Question: I'm working with bootstrap 3 and tried to create a double sidebar. This is what I have now:
<URL>
But as you can see when you make sure that the preview screen is large enough like this:

The sidebar height isn't 100%. I've tried different things but it can't get it to work. Does anyone have some tips for me?
My html code:
'''
<!DOCTYPE html>
<html lang="en">
<head>
<meta charset="utf-8">
<meta http-equiv="X-UA-Compatible" content="IE=edge">
<meta name="viewport" content="width=device-width, initial-scale=1">
<title>xmed</title>
<!-- Bootstrap -->
<link href="css/bootstrap.min.css" rel="stylesheet">
<link href="css/styles.css" rel="stylesheet">
<!-- HTML5 Shim and Respond.js IE8 support of HTML5 elements and media queries -->
<!-- WARNING: Respond.js doesn't work if you view the page via file:// -->
<!--[if lt IE 9]>
<script src="https://oss.maxcdn.com/libs/html5shiv/3.7.0/html5shiv.js"></script>
<script src="https://oss.maxcdn.com/libs/respond.js/1.4.2/respond.min.js"></script>
<![endif]-->
</head>
<body>
<div class="container-fluid height">
<div class="row height">
<div class="col-xs-6 col-sm-3 col-md-2 sidebar firstsidebar">
<div class="logo">
<img src="images/logo.png" />
</div>
<ul class="nav nav-sidebar main">
<li class="active"><a href="#sub1">Navigation 1</a></li>
<li><a href="#sub2">Navigation 2</a></li>
<li><a href="#sub3">Navigation 3</a></li>
</ul>
</div>
<div class="col-xs-6 col-sm-3 col-md-2 sidebar secondsidebar">
<ul id="sub1" class="nav nav-sidebar sub active">
<li><a href="#">Subnavigation 1.1</a></li>
<li><a href="#">Subnavigation 1.2</a></li>
<li><a href="#">Subnavigation 1.3</a></li>
<li><a href="#">Subnavigation 1.4</a></li>
</ul>
<ul id="sub2" class="nav nav-sidebar sub">
<li><a href="#">Subnavigation 2.1</a></li>
<li><a href="#">Subnavigation 2.2</a></li>
<li><a href="#">Subnavigation 2.3</a></li>
</ul>
<ul id="sub3" class="nav nav-sidebar sub">
<li><a href="#">Subnavigation 3.1</a></li>
<li><a href="#">Subnavigation 3.2</a></li>
<li><a href="#">Subnavigation 3.3</a></li>
<li><a href="#">Subnavigation 3.4</a></li>
<li><a href="#">Subnavigation 3.5</a></li>
</ul>
</div>
<div class="col-xs-12 col-sm-6 col-md-8">
<p>Lorem ipsum dolor sit amet, consectetur adipiscing elit. Mauris tincidunt condimentum dui et condimentum. Etiam tristique sem at viverra imperdiet. Etiam gravida in dui et vulputate. Cum sociis natoque penatibus et magnis dis parturient montes, nascetur ridiculus mus. Pellentesque habitant morbi tristique senectus et netus et malesuada fames ac turpis egestas. Phasellus sit amet tincidunt turpis. Phasellus fringilla lobortis lacinia. Etiam posuere nisl id lacus commodo, nec viverra mauris ultrices. Suspendisse nec augue elementum, imperdiet justo sed, euismod purus. Curabitur nec lorem eu dolor rutrum tincidunt. Quisque egestas eros et sollicitudin porttitor. Phasellus molestie gravida purus ac varius. Donec auctor tincidunt adipiscing. Duis dolor arcu, vehicula quis magna nec, condimentum fringilla purus. Maecenas malesuada augue tortor, ut dictum tortor semper id. Aliquam at suscipit nulla.
Nullam blandit adipiscing commodo. Donec sed nisi vel est vulputate posuere vitae sed urna. Nullam at arcu sapien. Praesent pharetra augue in nisi accumsan, in viverra ligula vulputate. Fusce aliquam eget velit a luctus. Ut molestie, odio id suscipit tempus, arcu elit dapibus turpis, ac faucibus tortor augue eu neque. Praesent sit amet purus leo. Etiam vitae dolor euismod, pulvinar erat ac, congue urna. Sed accumsan volutpat condimentum. Proin accumsan arcu nec magna tristique, ac fringilla leo varius. Suspendisse congue massa odio, nec tristique eros cursus vel. Fusce commodo lorem sit amet mi placerat, id pharetra nulla sagittis.
Nullam vel nibh volutpat, interdum quam eget, vestibulum nunc. Suspendisse eget tincidunt erat. Morbi sit amet tellus interdum, hendrerit ipsum eget, mattis nisi. Fusce sagittis accumsan mauris rutrum pretium. Vivamus facilisis ligula et mi congue mollis. Vivamus sit amet diam orci. Donec nec enim in ligula tempus sollicitudin. Pellentesque sed nibh magna. Phasellus vel quam consectetur, tempus dui in, condimentum mi. Nulla vitae pretium dolor, vitae ultrices metus. Sed nec ultrices dolor, sed semper dolor. Aenean a justo in sem malesuada tincidunt eget non diam. Aenean vel est cursus, facilisis orci sed, venenatis arcu. Maecenas bibendum tempor sollicitudin. Donec molestie eros metus, eu dapibus augue euismod sit amet.
Pellentesque tristique augue id magna congue, id suscipit mi sodales. Pellentesque ac neque dui. Quisque placerat est quis dolor feugiat, commodo volutpat mi egestas. Donec gravida, quam quis laoreet luctus, enim lorem mattis mauris, at luctus ipsum nisl at elit. Sed magna nisi, lobortis id sagittis non, interdum sit amet nulla. In porttitor velit sed scelerisque semper. Nulla et ultricies ipsum. Maecenas interdum, nunc sit amet consectetur interdum, justo justo viverra ligula, id interdum sem ipsum eget dolor. Maecenas dapibus erat nisl, non luctus neque tincidunt vitae.
Nulla vestibulum tortor id lacus iaculis, in ultricies massa dictum. Mauris commodo enim purus, euismod molestie urna molestie eu. Integer convallis pharetra eros. Aliquam nisi enim, euismod eu mauris in, porta eleifend sem. Vivamus ultrices aliquet ante eget vulputate. Aenean eleifend erat eget nunc iaculis, sed pulvinar elit mollis. Curabitur lobortis pharetra consequat. In hendrerit urna vitae sapien fermentum rhoncus. Sed at sapien vitae nisi euismod cursus sed at nisl.
Donec sit amet felis in quam ornare vulputate. Vivamus in tellus quis tellus pellentesque sodales. Aliquam ornare nulla ac ante ultricies facilisis. Vivamus ac sem id odio laoreet imperdiet. Donec ac felis quis libero tristique pharetra. Vestibulum fermentum a erat in hendrerit. Aenean vestibulum aliquet orci sit amet tempus. Nulla eget elit ligula. Fusce ornare dapibus nisl, id mollis ipsum facilisis nec. Quisque eu consequat tellus. Fusce adipiscing id orci sit amet placerat.
Duis tempus vehicula purus, vitae imperdiet ipsum laoreet id. Vestibulum ante ipsum primis in faucibus orci luctus et ultrices posuere cubilia Curae; Praesent pulvinar massa vitae tellus vehicula, vel imperdiet nibh consequat. Donec condimentum turpis sed bibendum porttitor. Proin sed luctus ante. Nam molestie sagittis euismod. Ut at est aliquet, consequat velit sit amet, auctor orci.
Aliquam vestibulum, dolor dignissim aliquet tempus, felis arcu interdum libero, tincidunt dictum lectus elit sed odio. Suspendisse potenti. In aliquet aliquam ante, eu aliquet eros lacinia eget. Nullam accumsan mollis sapien ut dictum. Pellentesque habitant morbi tristique senectus et netus et malesuada fames ac turpis egestas. Nam sed lorem ac felis interdum varius at et nunc. Donec nulla lectus, accumsan in fermentum ac, egestas sed sem. Maecenas id mi orci. Proin elementum luctus nibh, eget sagittis enim eleifend nec.
Nulla libero dui, consectetur nec placerat a, mollis quis leo. Praesent id varius nunc, vitae euismod diam. Etiam imperdiet leo et leo volutpat tristique. Phasellus euismod, massa a accumsan condimentum, orci lacus laoreet lorem, non pulvinar sem velit vel sapien. Nam laoreet, magna non faucibus convallis, nisi ipsum gravida lorem, id pretium diam eros non magna. Aliquam blandit nisl nibh, a lacinia lacus congue in. Cras ultricies congue est, eu tincidunt massa hendrerit faucibus. Pellentesque rhoncus lacus a commodo tincidunt. Duis ultrices consequat accumsan. Quisque lobortis tortor a iaculis tincidunt. Vestibulum ante ipsum primis in faucibus orci luctus et ultrices posuere cubilia Curae; Sed quam mi, elementum a lobortis id, facilisis ut leo. Integer placerat faucibus mauris, ac ullamcorper nulla mollis eget. Maecenas rhoncus lorem metus, faucibus lacinia quam vestibulum id. Cras bibendum lectus nec diam vestibulum pellentesque non aliquam eros. Vestibulum ante ipsum primis in faucibus orci luctus et ultrices posuere cubilia Curae;
Cras accumsan et nisl vel volutpat. Aliquam erat volutpat. Ut quam enim, vulputate eu venenatis at, accumsan vel enim. Aliquam eu tellus fermentum, pulvinar felis aliquam, consequat mi. Phasellus lorem tellus, cursus at faucibus non, bibendum vitae arcu. Nunc convallis nibh non libero fringilla, quis euismod enim euismod. Quisque eleifend mauris in nulla bibendum gravida. Vivamus velit justo, pretium vitae orci non, vehicula tempus magna. Mauris aliquet porta lacus quis luctus. Vestibulum adipiscing sollicitudin magna, quis dictum libero feugiat vitae. Nam laoreet neque sed eros euismod, ut consectetur urna vestibulum. Cras vestibulum nulla eget lorem malesuada scelerisque.
Vestibulum sed neque sed magna posuere posuere. Sed vitae mi ac velit condimentum laoreet. Aenean ac mollis dui. Mauris pellentesque sed orci eget dapibus. Nullam porttitor lacus sit amet felis pulvinar ultricies. Aenean commodo ante eu libero mollis, quis ornare augue pellentesque. Aenean euismod ante a mattis consequat. Etiam mattis nunc sed ante sodales consequat. Integer eu libero diam. Integer non sapien id nibh gravida volutpat nec accumsan tortor. Aenean eleifend mauris eu vestibulum rhoncus.
Ut vel eros magna. Nullam vel diam luctus, fringilla felis et, porta neque. Proin volutpat enim odio, a sollicitudin diam vehicula eget. Aenean lacus neque, condimentum et lectus a, aliquam mollis eros. In sodales euismod diam. Curabitur sit amet porta sapien. Praesent condimentum, nunc quis ultricies semper, magna sem euismod nibh, in lacinia velit mauris et tortor. Praesent posuere porta tempus. Sed bibendum ut lectus quis consequat. Nulla a placerat ante. Suspendisse ut porttitor erat, sed laoreet lacus. Mauris leo odio, cursus eget consequat id, placerat ut erat.</p>
</div>
</div>
</div>
<!-- jQuery (necessary for Bootstrap's JavaScript plugins) -->
<script src="js/jquery.min.js"></script>
<!-- Include all compiled plugins (below), or include individual files as needed -->
<script src="js/bootstrap.min.js"></script>
<script>
$(function () {
$(".main").on("click", "a", function () {
$(".sub").removeClass("active");
$($(this).attr("href")).addClass("active");
//console.log($(".sub ul"));
});
});
</script>
</body>
'''
My CSS:
'''
html, body{
height: 100%;
}
.height{
height:100%;
}
.firstsidebar{
height:100%;
padding:0;
-webkit-box-shadow: 4px 1px 5px 0px rgba(50, 50, 50, 0.75);
-moz-box-shadow: 4px 1px 5px 0px rgba(50, 50, 50, 0.75);
box-shadow: 4px 1px 5px 0px rgba(50, 50, 50, 0.75);
z-index:2;
}
.firstsidebar ul li{
border-top: 1px solid #3B3D56;
}
.firstsidebar ul li:last-child{
border-bottom: 1px solid #3B3D56;
}
.firstsidebar ul li a:hover{
background-color: #3B3D56;
color:#FFF;
}
.firstsidebar ul li.active a {
background-color: #3B3D56;
color:#FFF;
}
.secondsidebar{
padding:0;
z-index:0;
border-right: 1px solid #3B3D56;
height:100%
}
.secondsidebar ul li a:hover{
background-color: #3B3D56;
color:#FFF;
}
.logo {
text-align: center;
}
.logo img {
width: 50%;
margin: 20px auto;
}
.sub {
max-height: 0;
height: auto;
overflow: hidden;
background: #fafafa;
}
ul.active {
max-height: 400px;
}
/*@media (min-width: 768px) {
.sidebar {
position: fixed;
top: 0;
left: 0;
z-index: 1000;
display: block;
padding: 20px;
overflow-x: hidden;
overflow-y: auto;
background-color: #f5f5f5;
border-right: 1px solid #eee;
}
}*/
'''
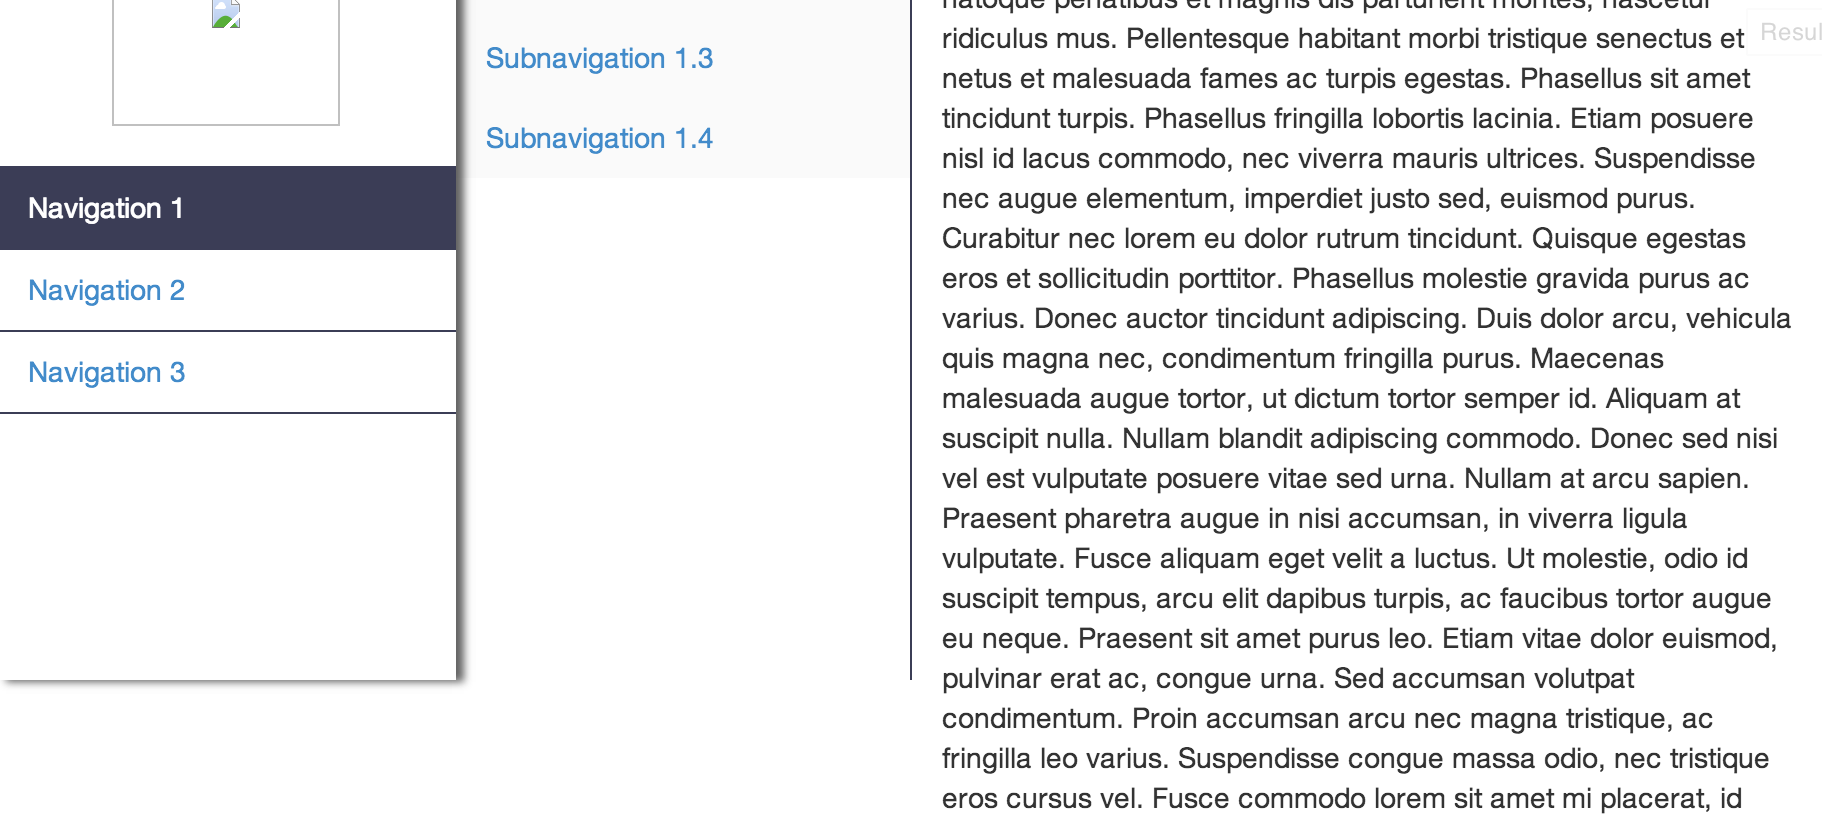
Answer: Try using 'display:table-cell' on the divs '.firstsidebar, .secondsidebar' and the 'div' below '.secondsidebar' and remove the 'float: left' for these divs.
I have added the 'display:table-cell' property in media query for device width > 768px so try resizing the result section in the below demo.
Try if this helps you
<URL>